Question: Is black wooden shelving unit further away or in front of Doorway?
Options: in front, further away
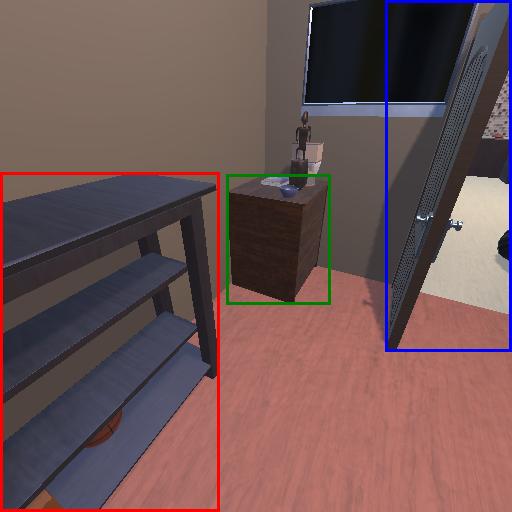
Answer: in front